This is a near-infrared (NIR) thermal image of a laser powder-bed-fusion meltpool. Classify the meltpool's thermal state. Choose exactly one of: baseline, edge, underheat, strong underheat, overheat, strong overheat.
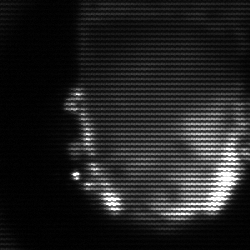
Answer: baseline